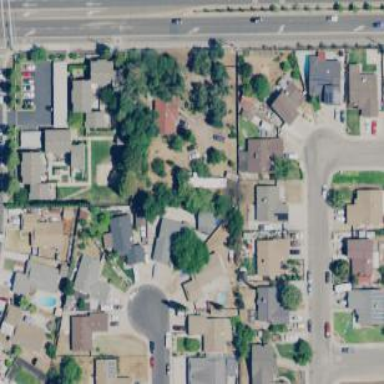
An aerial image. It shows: Residential area consisting of single-family homes.